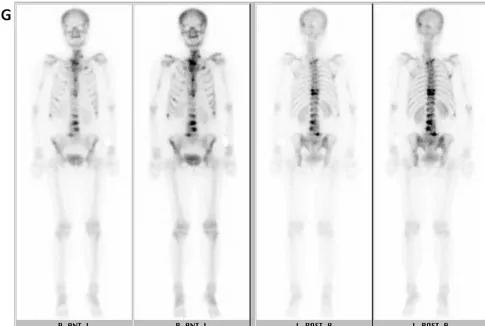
Initial imaging examination. (F) Fast relaxation fast spin echo (FRFSE) T2-weighted MRI.
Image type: radiology (spect)